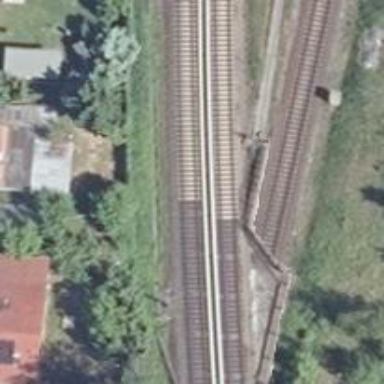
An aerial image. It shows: Railway signal.